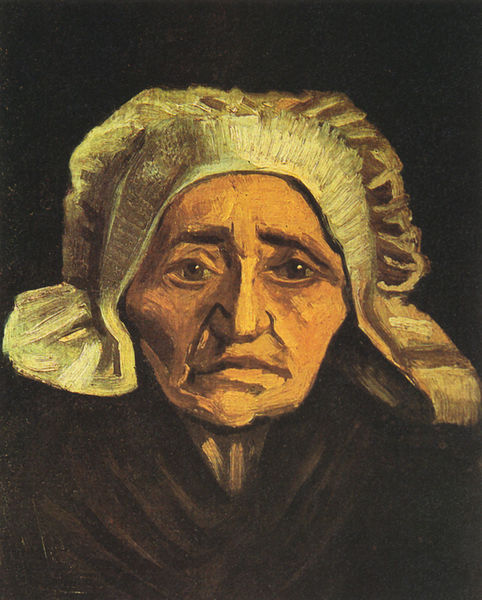
Titel: Kopf einer alten Bäuerin mit weißer Haube
Künstler: Vincent van Gogh
Institution: Privatbesitz
Schlagwörter: dunkel, gemälde, kopf, schatten, umhang, weiß, gelb, ocker, braun, frau, hintergrund, hut, kleid, licht, mund, nase, profil, schwarz, stirn, blick, dame, tuch, beige, expressionismus, haube, malerei, alt, mütze, wand, alte, arm, augen, falten, gesicht, inkarnat, kragen, trauer, bildnis, hals, portrait, porträt, öl, pastos, auge, gewand, mantel, realismus, mutter, augenbrauen, frontal, kinn, lippen, ohren, traurig, erdig, kopfbedeckung, magd, bäuerin, van gogh, ausdruck, arbeiter, pastös, falte, kopftuch, ernst, face, manteau, nez, rides, mimik, nachdenklich, alter, blanc, noir, chapeau, leinwand, vincent van gogh, runzeln, mudn, müde, antlitz, sombre, reflektion, wut, greisin, reflex, femme, alte frau, armut, direkt, peinture, robe, gewandfalten, sinnend, sorgen, vieille, vincent, paysanne, coiffe, fatigue, costume, tristesse, linge, triste, visage, seul, lid, weisheit, melancolie, agee, arbeiterin, vieillesse, age, bonnet, tête, portrat, kopfbedekcung, vetements, vincenta vang gogh, verhärmt, regard, servante, famme, cou, portrait de femme, désespoir, souffrance, desespor, vieille femme, grave, yeux marrons, nose, regard triste, nez proéminent, diée, ridée, coiffe blanche, vieille feme, hollandaise, inquiétude